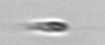
Label: flagellate_morphotype3